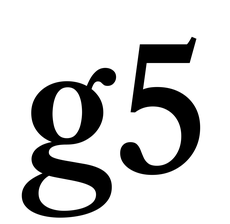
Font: LibreCaslonText_Medium